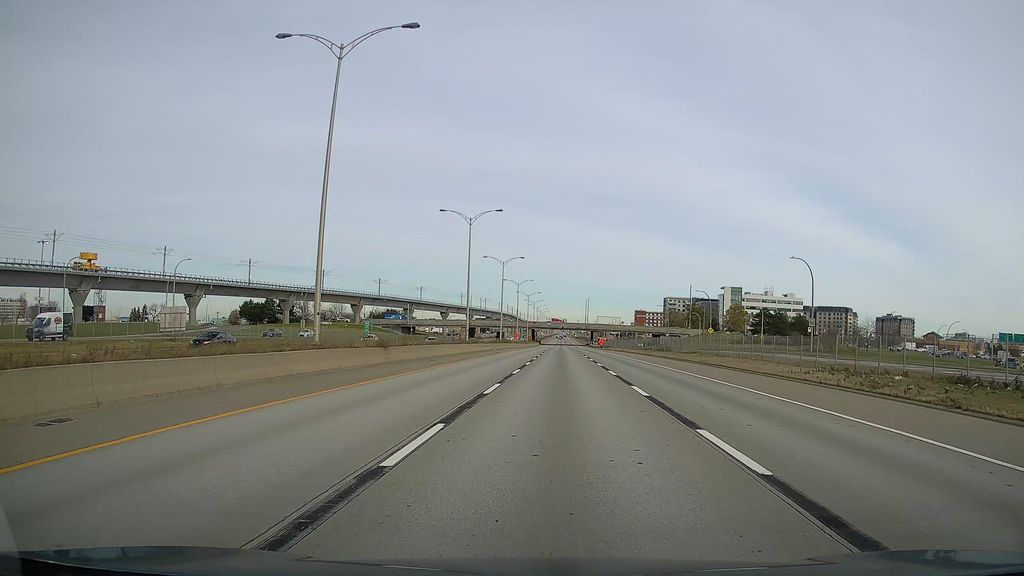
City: montreal